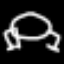
Label: frog